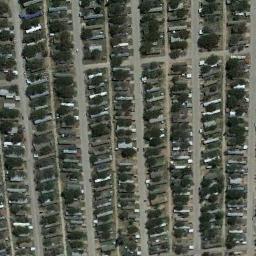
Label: mobile_home_park